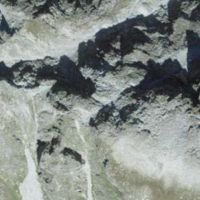
EUNIS habitat code: 48
Species observed at this site:
Rupicapra rupicapra